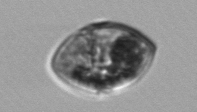
Label: Gyrodinium